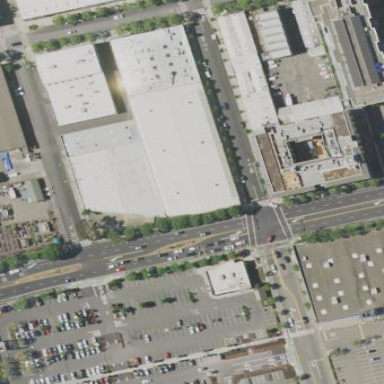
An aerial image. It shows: Warehouse building.